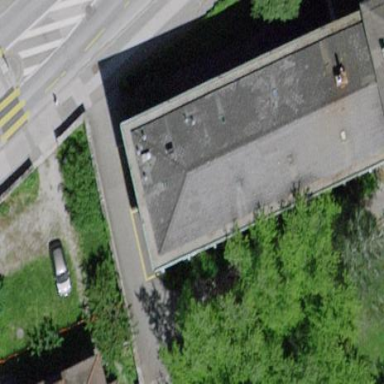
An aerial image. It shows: School building.